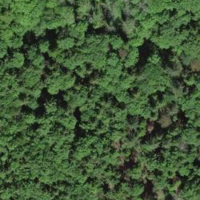
EUNIS habitat code: 41
Species observed at this site:
Lamium galeobdolon